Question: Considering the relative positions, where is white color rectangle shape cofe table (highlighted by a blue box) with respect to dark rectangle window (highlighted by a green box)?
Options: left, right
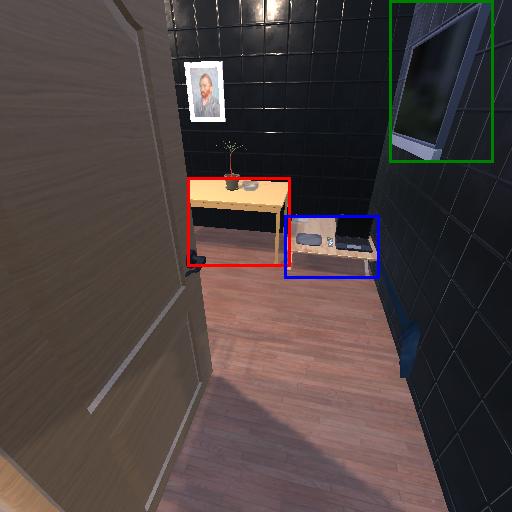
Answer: left